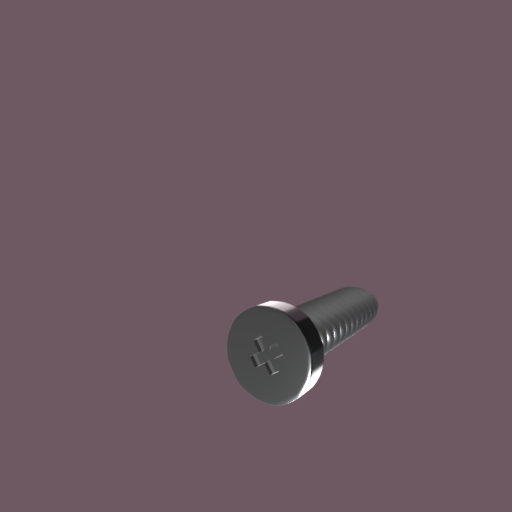
Label: screw